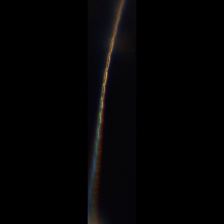
Taxon: Psuedo-nitzschia
Group: Diatoms